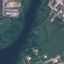
Label: River